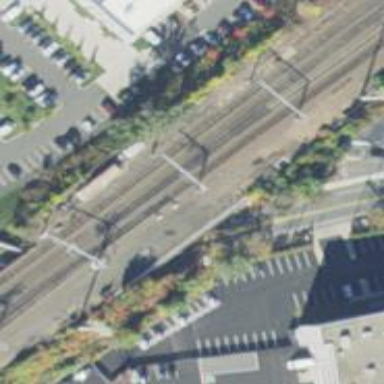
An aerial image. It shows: Railway with electrified contact lines.